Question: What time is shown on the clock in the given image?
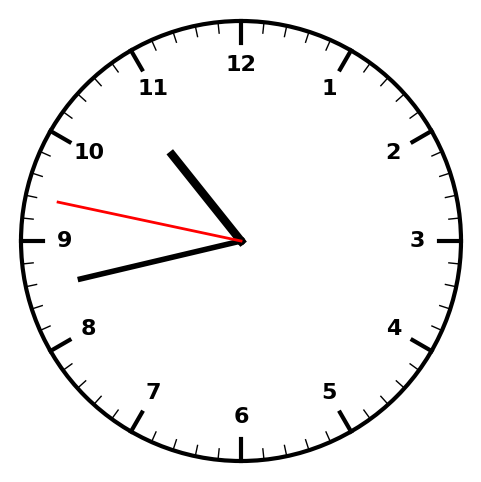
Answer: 10:42:47